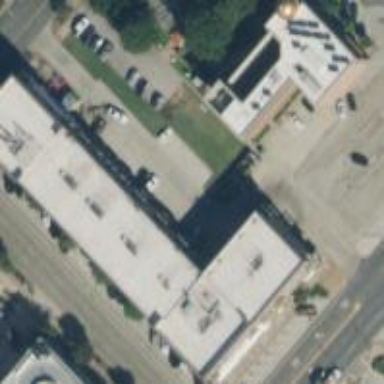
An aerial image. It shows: Retail building.